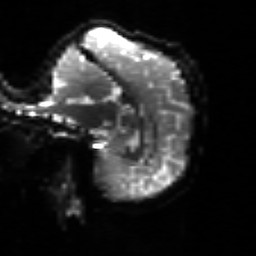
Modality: sbref
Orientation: sagittal
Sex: male
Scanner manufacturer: siemens
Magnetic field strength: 3 T
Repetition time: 5 s
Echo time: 0.071 s